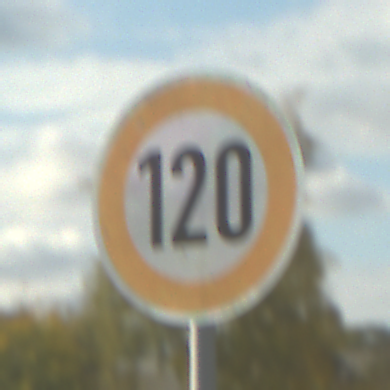
Verkehrszeichen: Geschwindigkeit120
Umgebung: Outdoor, RoadRail
Tageszeit: MorningAfternoon
Wetter: PartlyCloudy
Licht: Natural
Jahreszeit: NotSpecified
Kontrast: HighContrast